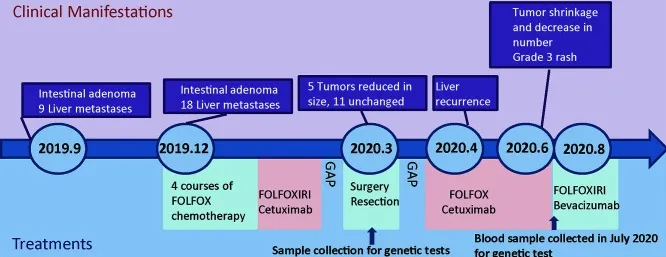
Schematic diagram showing treatment record of the patient.
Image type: chart (chart)